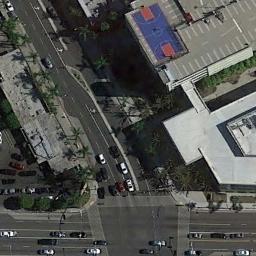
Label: basketball_court